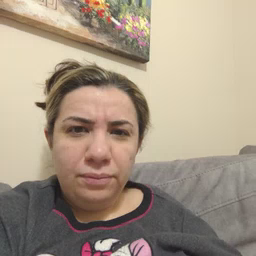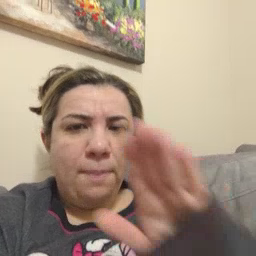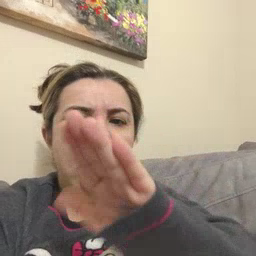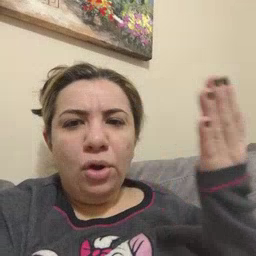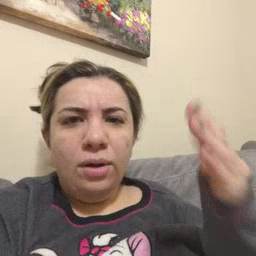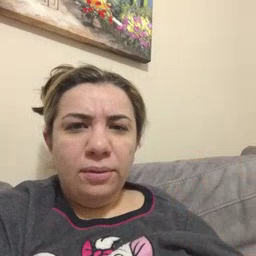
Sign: book